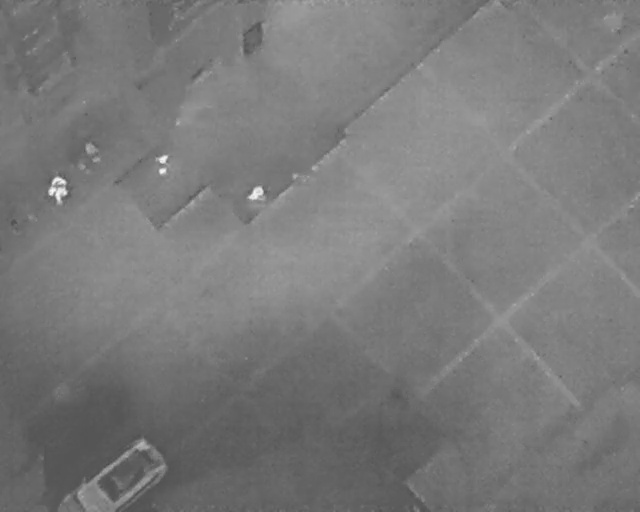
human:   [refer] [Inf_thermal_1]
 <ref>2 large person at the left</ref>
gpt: <box>[[6, 34, 11, 39, 2], [23, 30, 27, 33, 2]]</box>

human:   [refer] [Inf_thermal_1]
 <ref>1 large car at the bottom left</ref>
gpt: <box>[[11, 81, 23, 103, 2]]</box>

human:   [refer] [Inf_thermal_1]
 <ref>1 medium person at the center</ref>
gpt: <box>[[38, 36, 41, 39, 31]]</box>